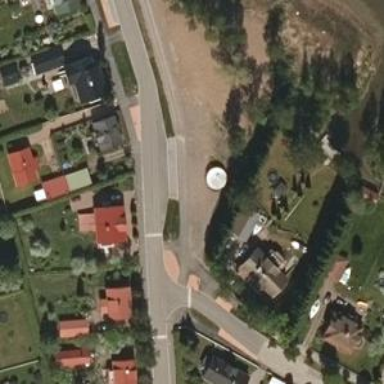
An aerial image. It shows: Asphalt cycleway.